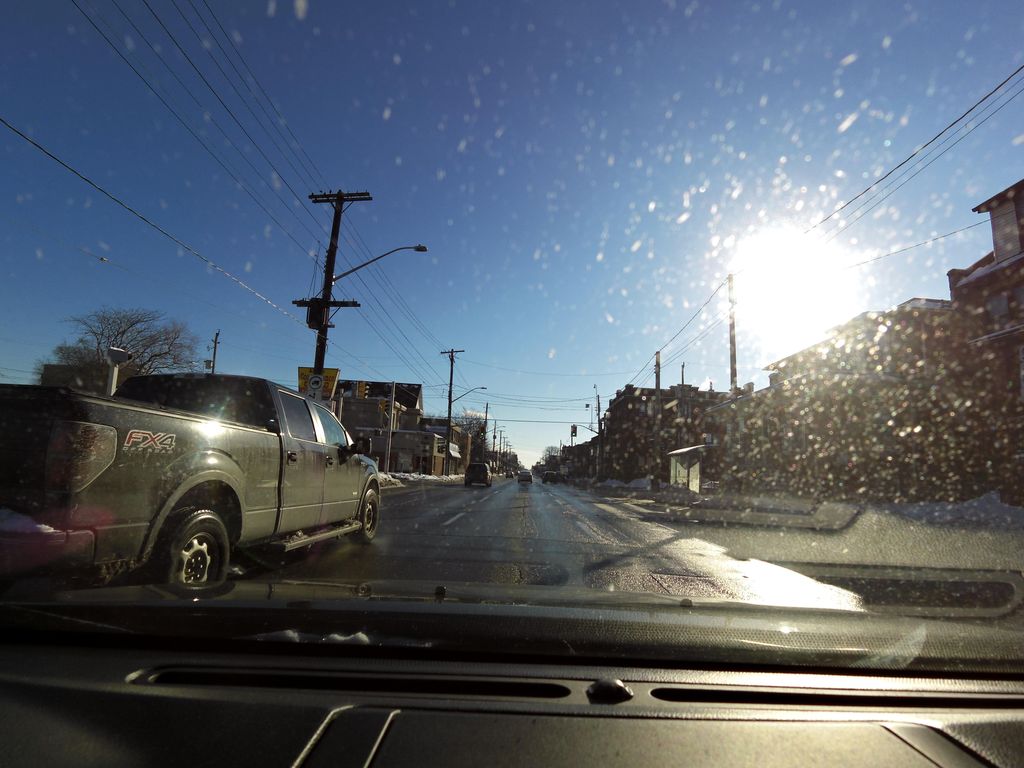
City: hamilton